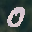
Label: 0